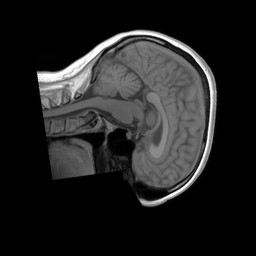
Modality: T1w
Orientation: sagittal
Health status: ill
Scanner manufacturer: siemens
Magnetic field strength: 3 T
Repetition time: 0.4 s
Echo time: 0.00246 s